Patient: sex F, age 65
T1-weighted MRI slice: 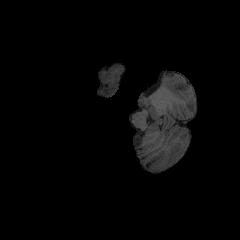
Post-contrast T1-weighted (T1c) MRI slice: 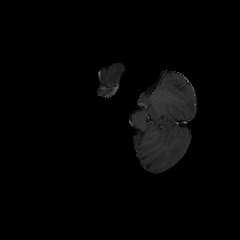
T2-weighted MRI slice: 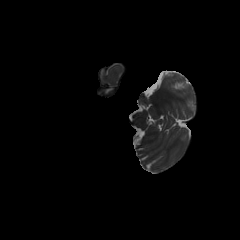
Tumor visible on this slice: no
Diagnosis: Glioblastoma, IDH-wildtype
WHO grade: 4